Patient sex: M
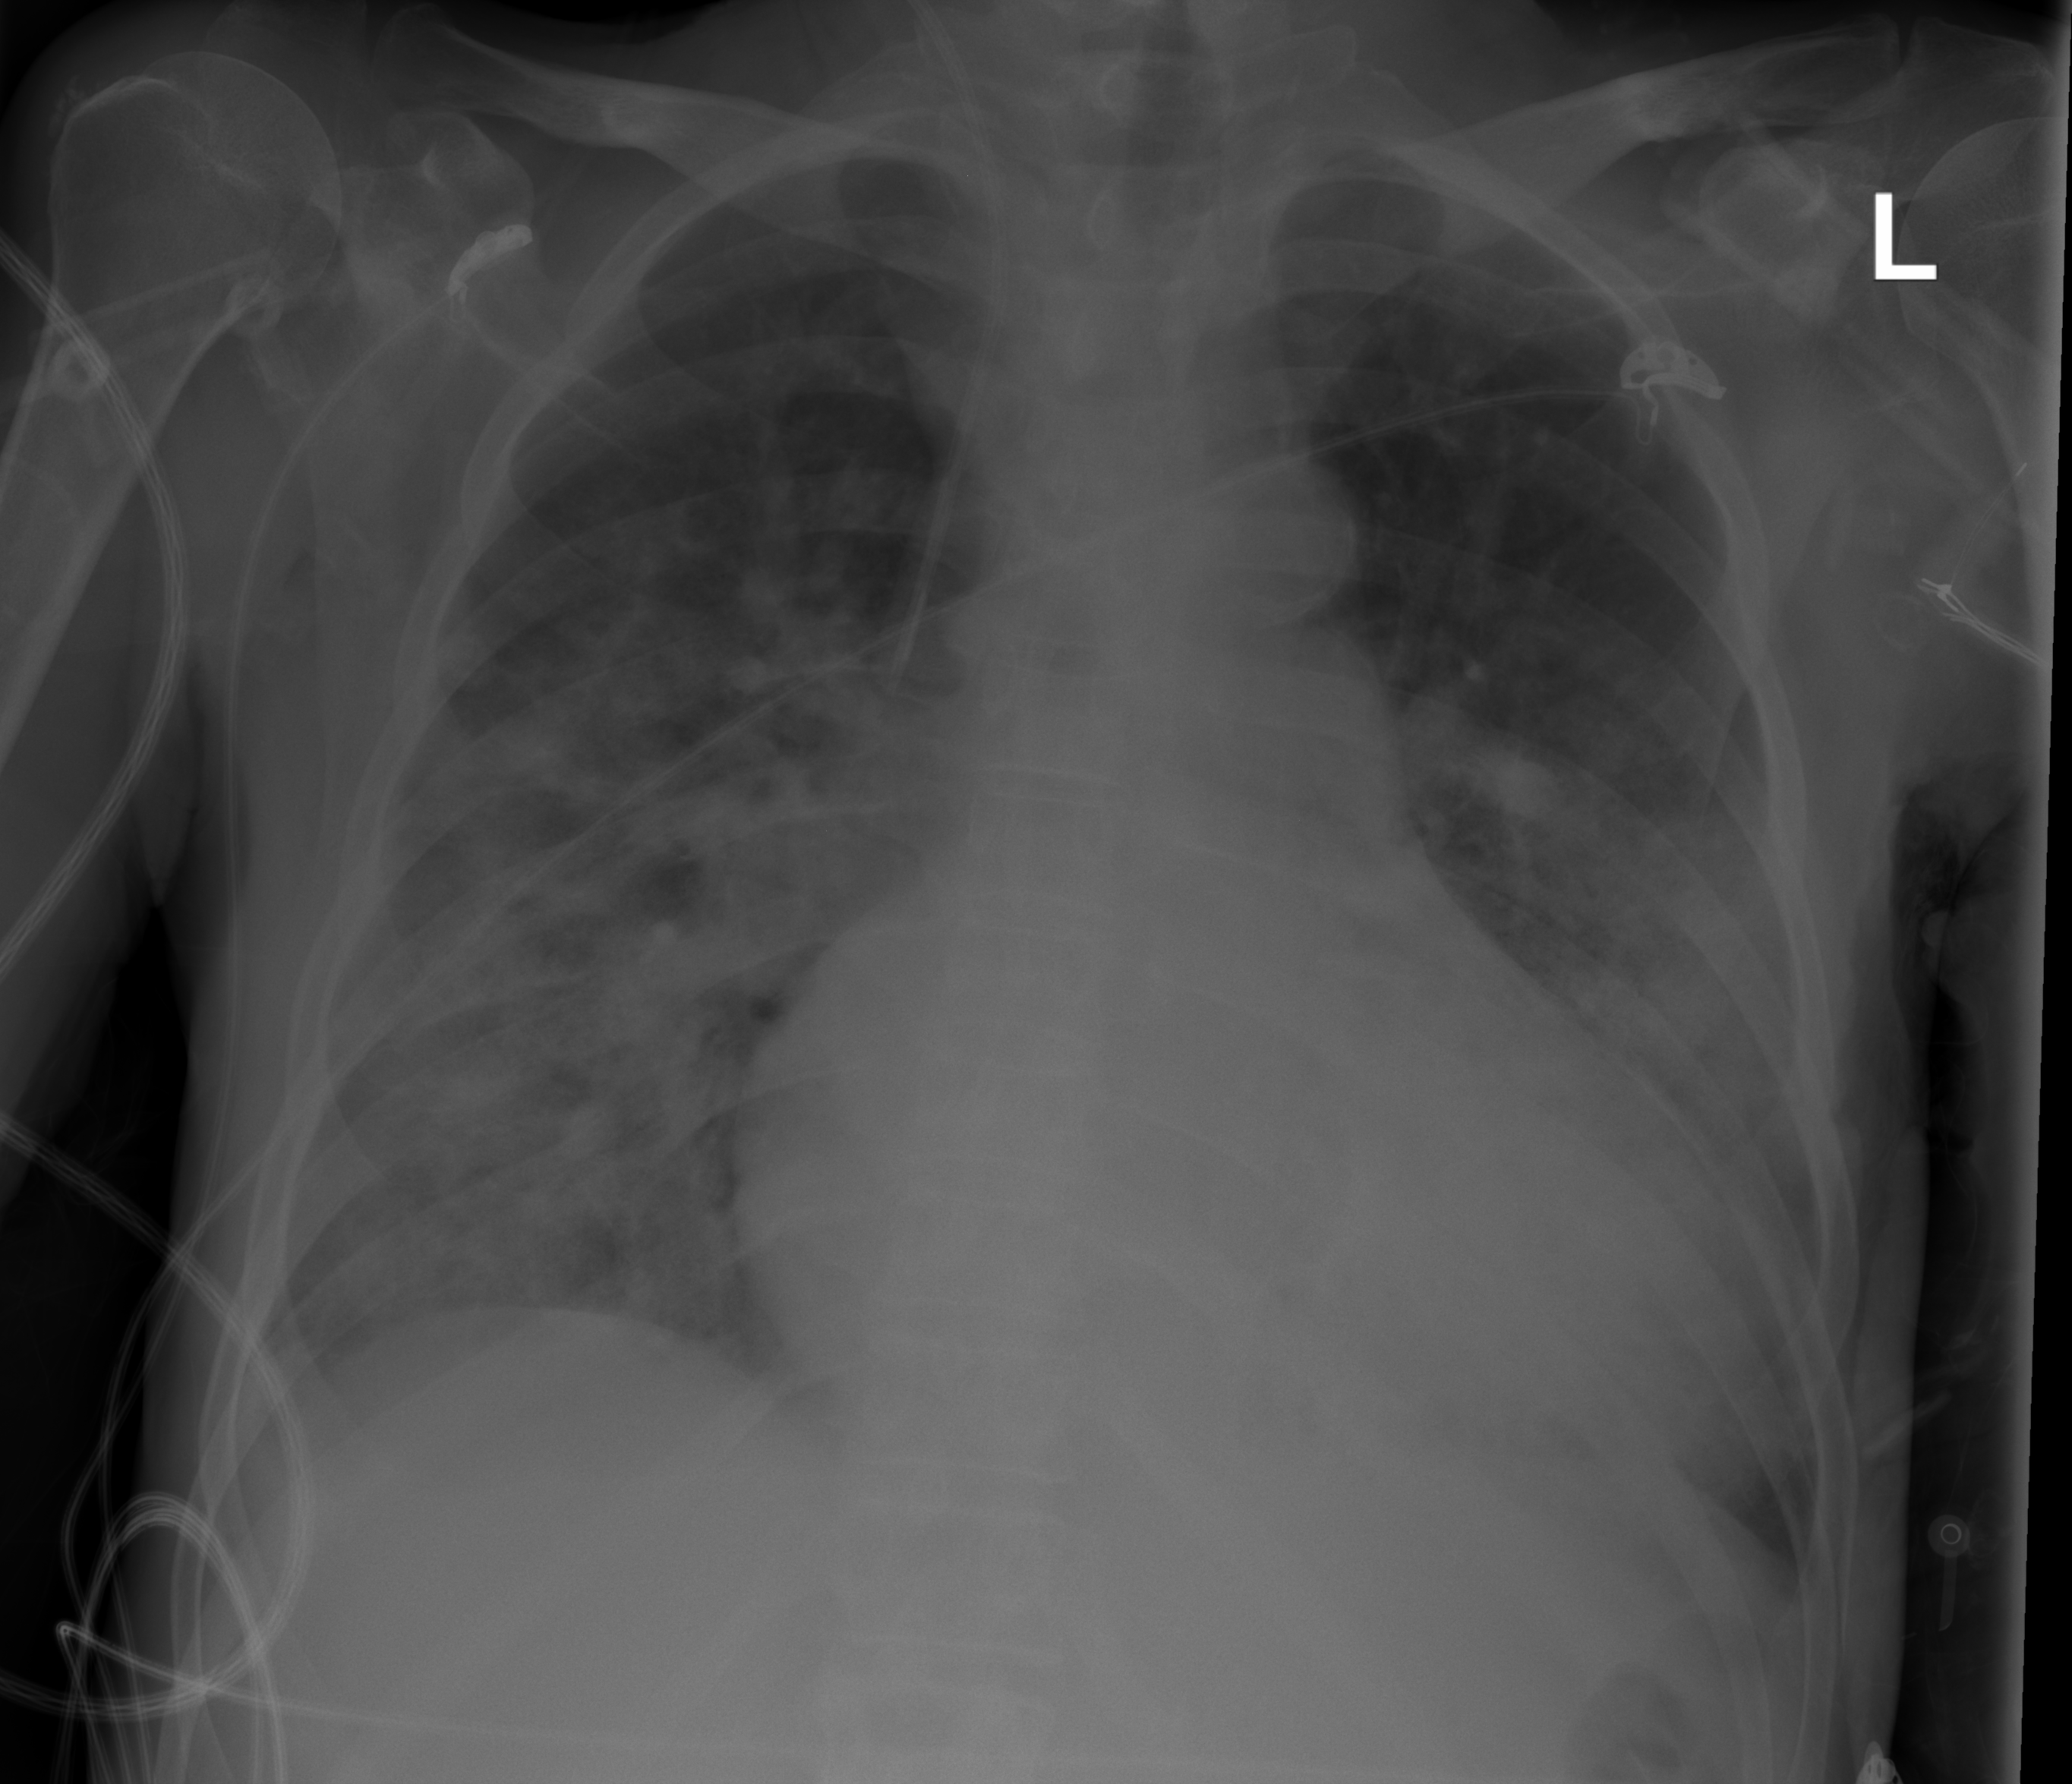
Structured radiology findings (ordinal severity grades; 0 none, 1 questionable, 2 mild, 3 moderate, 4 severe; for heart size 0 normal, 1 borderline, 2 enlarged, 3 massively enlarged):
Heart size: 2
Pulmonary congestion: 0
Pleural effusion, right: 0
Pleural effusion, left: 0
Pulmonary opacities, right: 3
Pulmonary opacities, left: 3
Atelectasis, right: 0
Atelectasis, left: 0